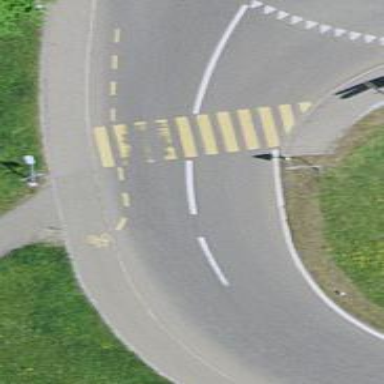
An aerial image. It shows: Marked road crossing with visible crossing markings.